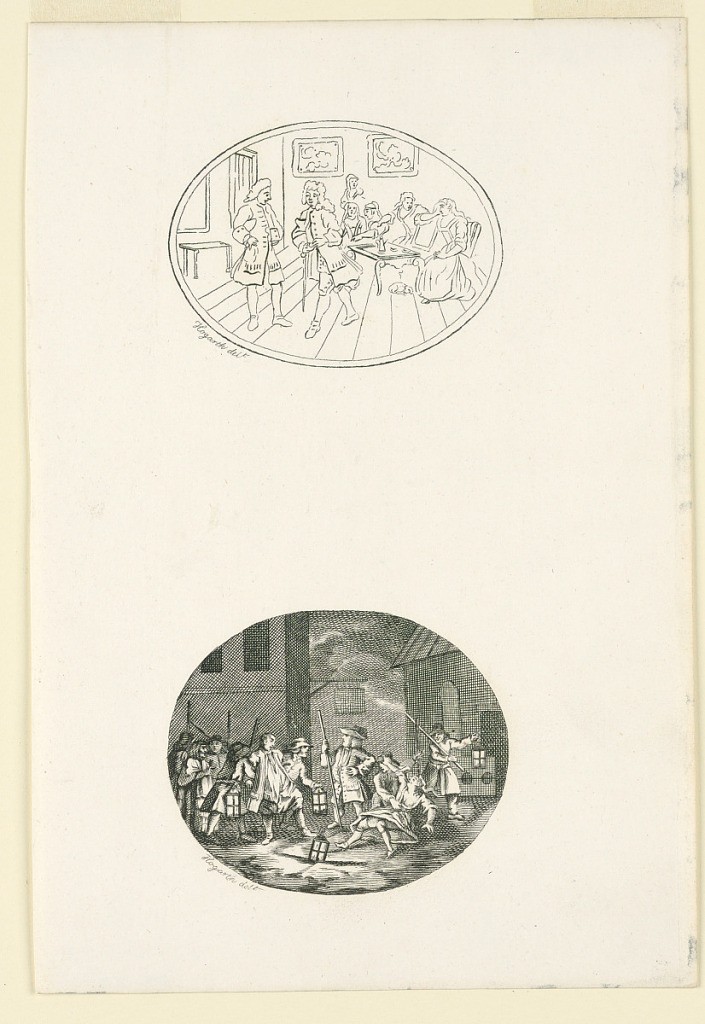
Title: Designs for Snuff Box Covers
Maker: William Hogarth, English, 1697 - 1764
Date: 1717-1791
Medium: Etching on paper
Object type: Print
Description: Two etchings, the first after a drawing show an interior scene in a salon. Two men stand at left foreground; five women in background. Second cover depicts a street scene at night. A man and a woman fighting; at left several figures.